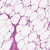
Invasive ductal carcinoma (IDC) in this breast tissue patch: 0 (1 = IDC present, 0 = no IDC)